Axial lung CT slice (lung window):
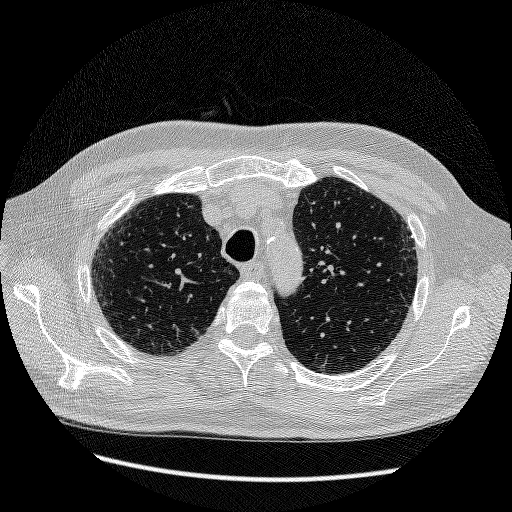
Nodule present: yes
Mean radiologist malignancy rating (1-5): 1